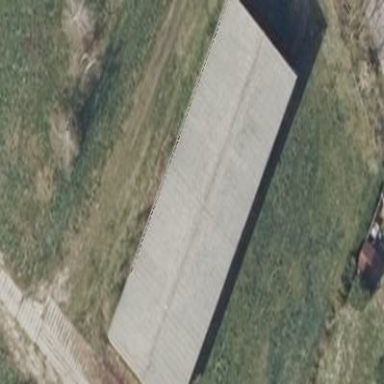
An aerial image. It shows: Gabled farm auxiliary building with grey roof. The roof is oriented along the structure.